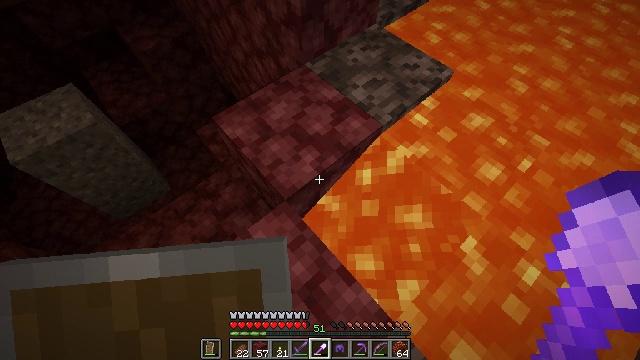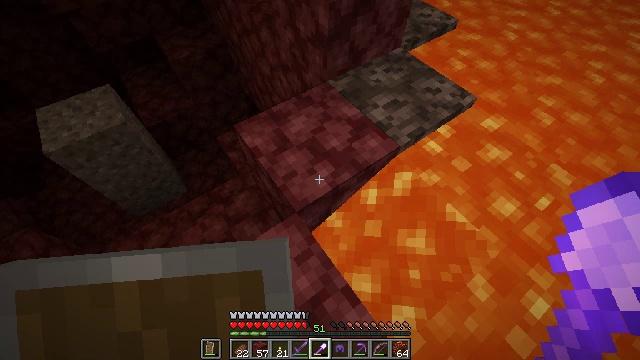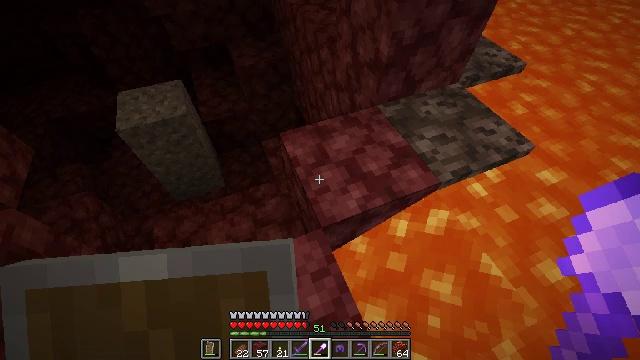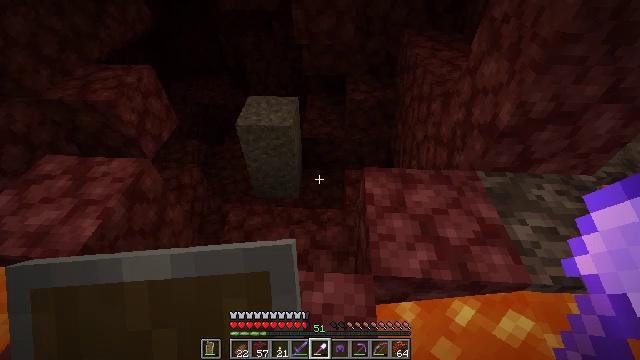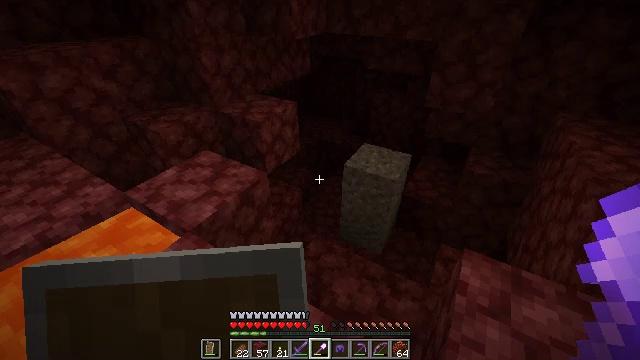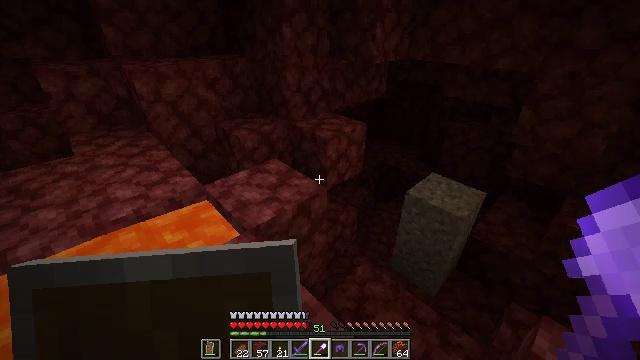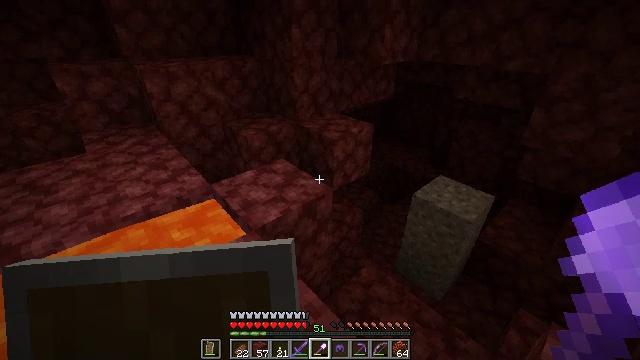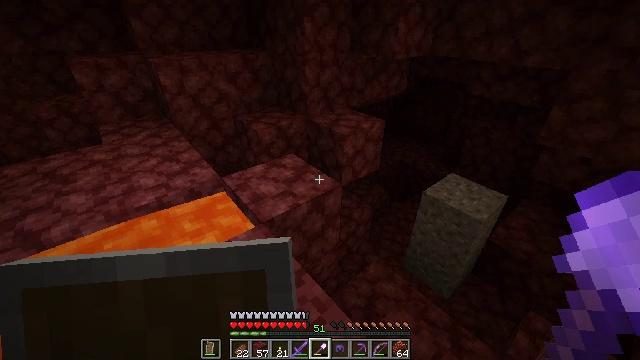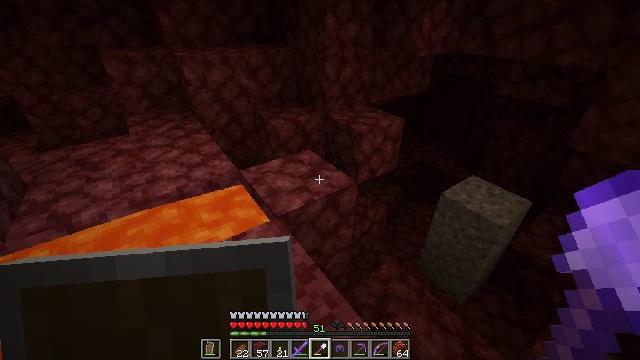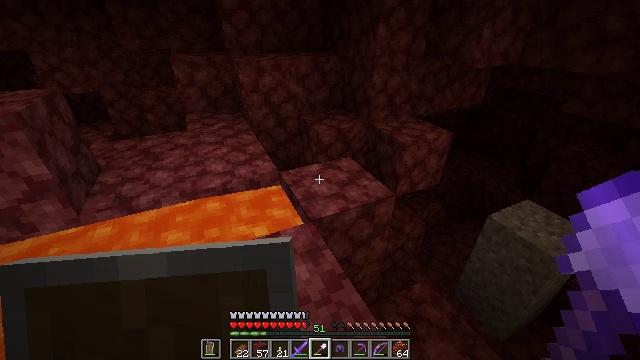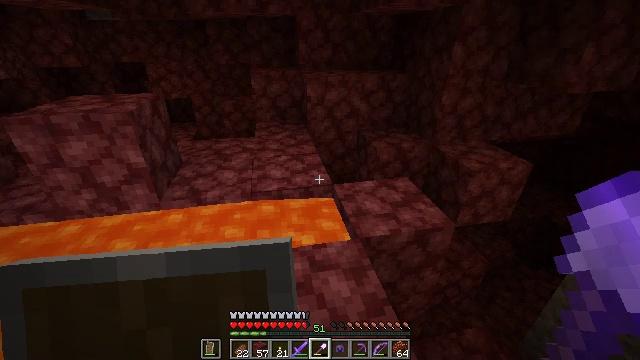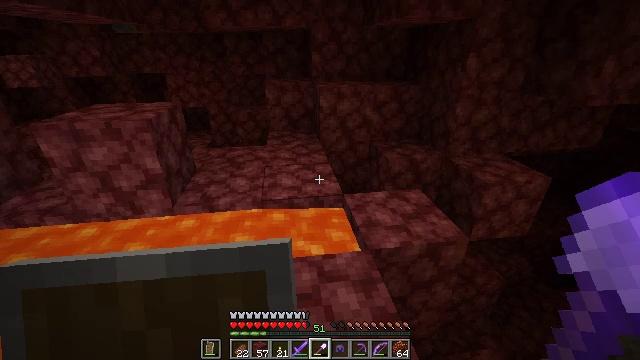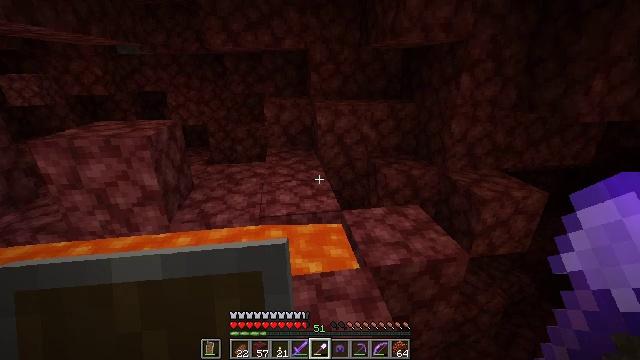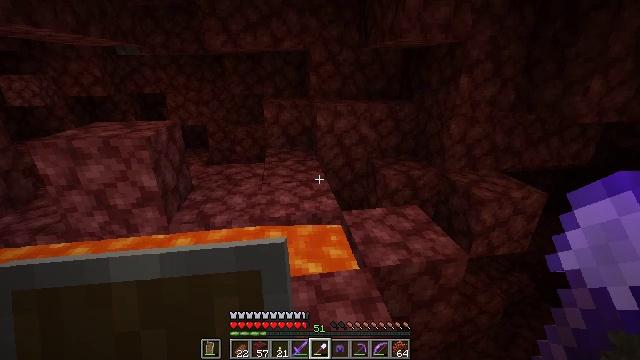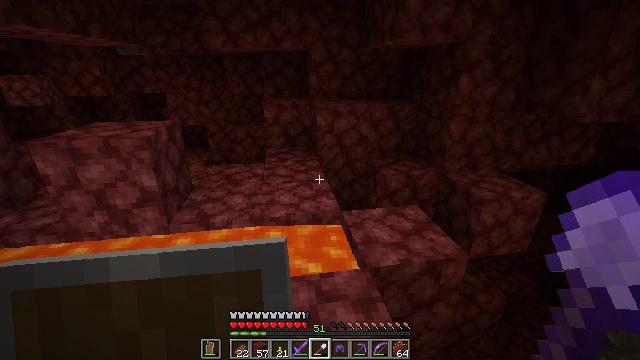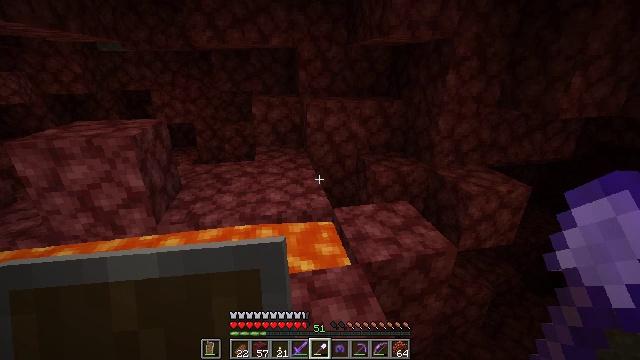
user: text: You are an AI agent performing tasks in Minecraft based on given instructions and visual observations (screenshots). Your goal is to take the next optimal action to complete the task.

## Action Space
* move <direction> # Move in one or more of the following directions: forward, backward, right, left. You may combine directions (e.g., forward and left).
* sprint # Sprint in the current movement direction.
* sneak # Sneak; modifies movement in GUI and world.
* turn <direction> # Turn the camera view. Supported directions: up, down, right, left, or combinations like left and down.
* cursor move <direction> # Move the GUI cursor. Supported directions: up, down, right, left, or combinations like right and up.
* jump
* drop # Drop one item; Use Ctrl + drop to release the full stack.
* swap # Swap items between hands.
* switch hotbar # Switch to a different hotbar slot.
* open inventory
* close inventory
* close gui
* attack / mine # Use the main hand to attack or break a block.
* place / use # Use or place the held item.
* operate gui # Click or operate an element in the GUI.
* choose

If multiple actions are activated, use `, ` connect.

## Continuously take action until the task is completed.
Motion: motion action
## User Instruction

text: Extract soul sand for building purposes.
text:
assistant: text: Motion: turn left and up
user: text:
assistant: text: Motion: turn left and up
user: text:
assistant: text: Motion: turn left and up
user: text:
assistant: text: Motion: turn left and up
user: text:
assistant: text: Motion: turn left and up
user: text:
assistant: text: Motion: turn left
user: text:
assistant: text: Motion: turn left and down
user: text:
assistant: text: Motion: turn left
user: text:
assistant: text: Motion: turn left and up
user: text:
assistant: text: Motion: turn left and up
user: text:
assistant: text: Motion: turn left and up
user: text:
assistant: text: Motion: turn up
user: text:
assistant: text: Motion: no_op
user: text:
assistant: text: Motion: no_op
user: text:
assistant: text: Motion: turn right
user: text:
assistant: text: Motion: turn right and down
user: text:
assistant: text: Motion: turn right and down
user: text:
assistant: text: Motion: turn right and down
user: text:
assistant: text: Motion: turn right
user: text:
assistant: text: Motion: move forward, turn right
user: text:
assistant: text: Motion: move forward
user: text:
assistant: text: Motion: move forward
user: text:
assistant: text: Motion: move forward
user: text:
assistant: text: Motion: move forward
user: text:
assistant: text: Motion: move forward, turn right
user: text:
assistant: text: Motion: move forward
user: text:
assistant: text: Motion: move forward
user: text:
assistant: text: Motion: move forward, turn left
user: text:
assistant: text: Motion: move forward, turn left
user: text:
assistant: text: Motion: move forward, turn left